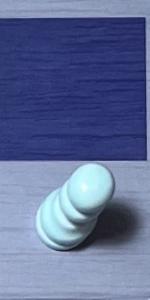
Label: Pawn_White